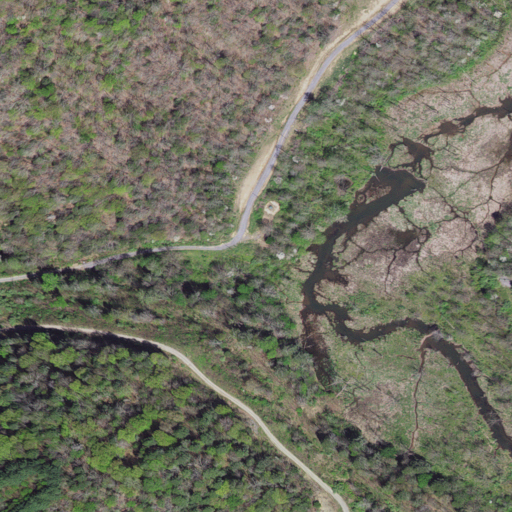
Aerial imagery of valley in Virginia named Big Hollow containing deciduous forest, mixed forest, woody wetlands, grassland, open development, evergreen forest, low intensity development, herbaceous wetlands, and medium intensity development